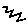
Label: zigzag